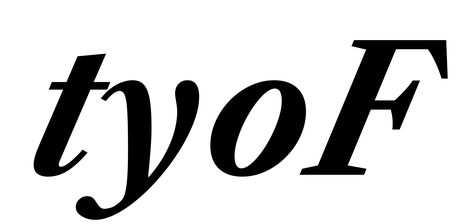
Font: LibreCaslonText-Italic_Bold_Italic